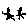
Label: star